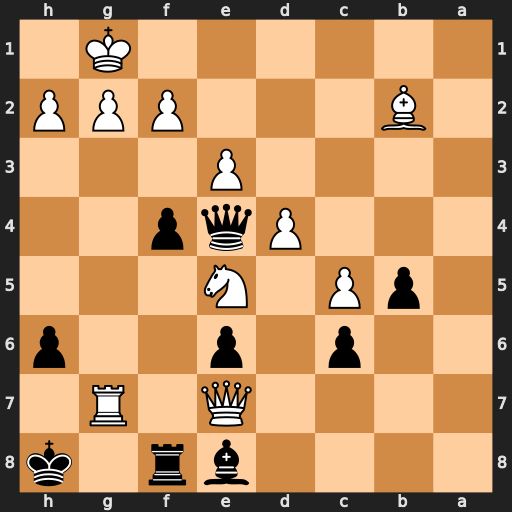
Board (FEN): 4br1k/4Q1R1/2p1p2p/1pP1N3/3Pqp2/4P3/1B3PPP/6K1
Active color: b
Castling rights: -
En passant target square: -
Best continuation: Qb1+ Bc1 Qxc1#